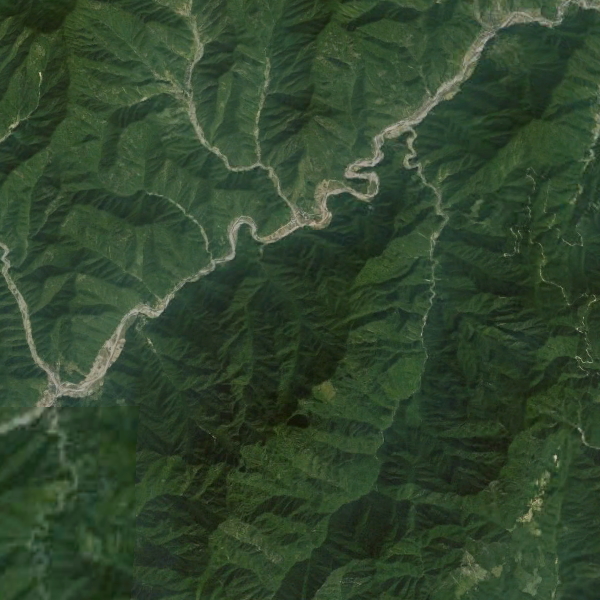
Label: Mountain